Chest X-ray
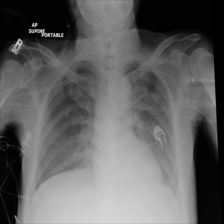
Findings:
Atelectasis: negative
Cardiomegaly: negative
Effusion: positive
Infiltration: negative
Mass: negative
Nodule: negative
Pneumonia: negative
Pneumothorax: negative
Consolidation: positive
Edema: negative
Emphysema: negative
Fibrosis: negative
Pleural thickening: negative
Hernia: negative